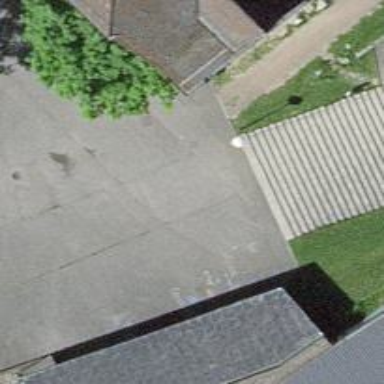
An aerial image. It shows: Road with steps.